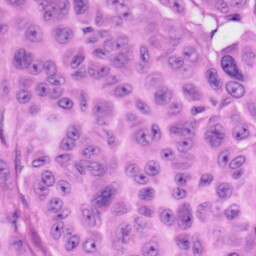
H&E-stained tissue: Skin